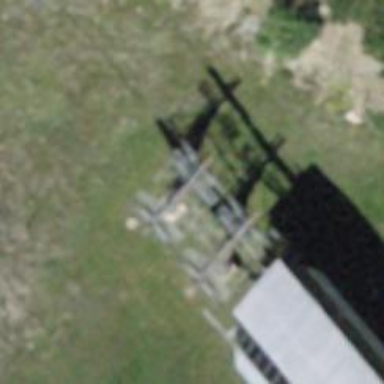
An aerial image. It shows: Pylon used for aerialway.